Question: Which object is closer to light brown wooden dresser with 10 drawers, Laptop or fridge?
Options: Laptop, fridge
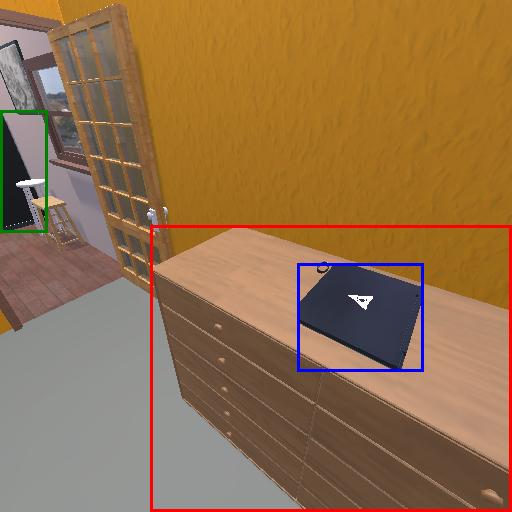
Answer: Laptop